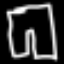
Label: pants